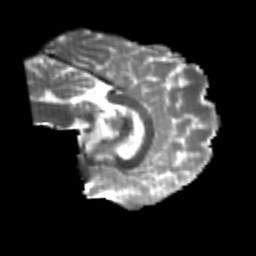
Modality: T2w
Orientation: sagittal
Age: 23
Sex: male
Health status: healthy
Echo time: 0.074 s